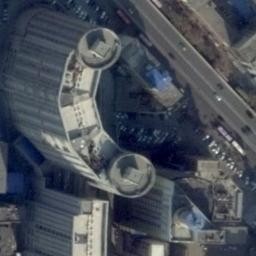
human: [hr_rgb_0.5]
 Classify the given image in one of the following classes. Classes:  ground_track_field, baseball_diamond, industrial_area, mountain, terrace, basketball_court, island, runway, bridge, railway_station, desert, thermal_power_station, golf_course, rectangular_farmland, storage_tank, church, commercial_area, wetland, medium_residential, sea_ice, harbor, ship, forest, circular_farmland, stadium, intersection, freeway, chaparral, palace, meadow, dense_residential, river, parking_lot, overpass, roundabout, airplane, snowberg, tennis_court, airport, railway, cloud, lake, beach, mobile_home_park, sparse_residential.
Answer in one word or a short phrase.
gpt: commercial_area